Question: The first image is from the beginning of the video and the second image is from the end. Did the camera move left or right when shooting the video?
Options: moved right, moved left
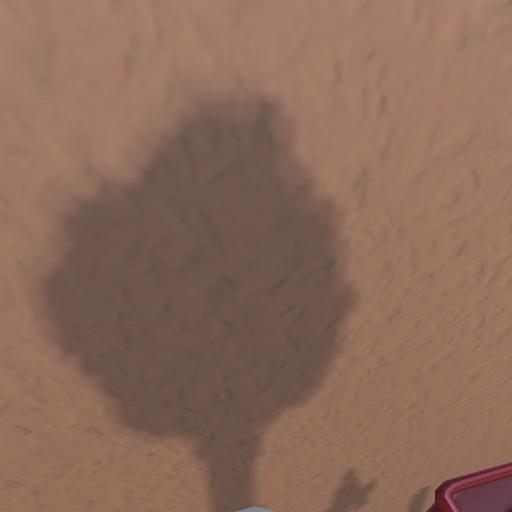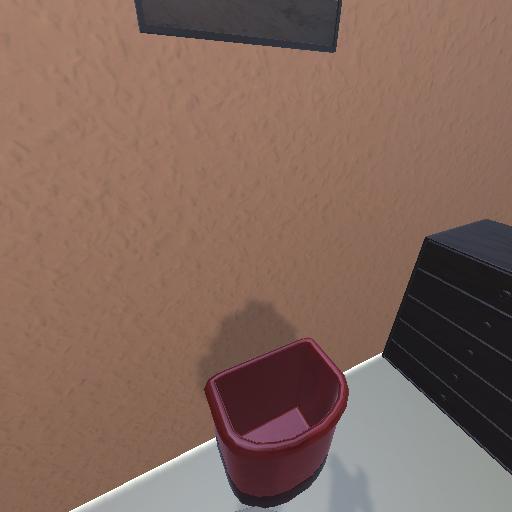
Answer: moved right